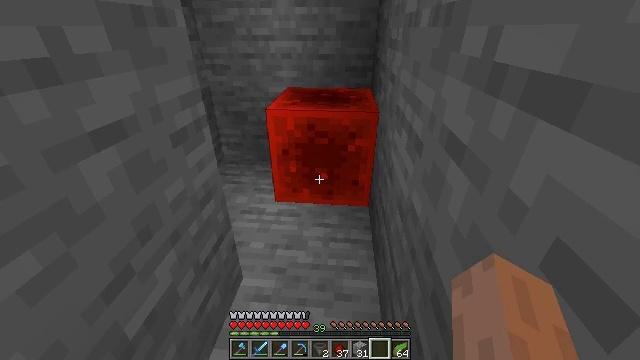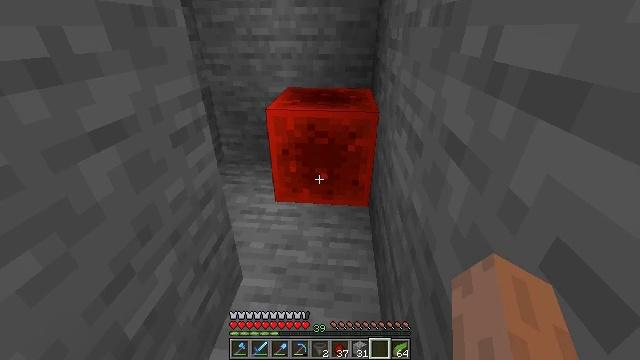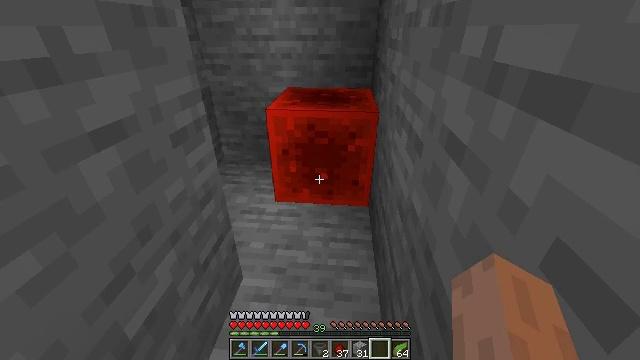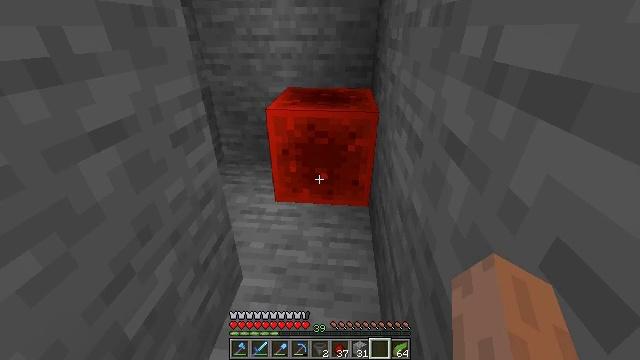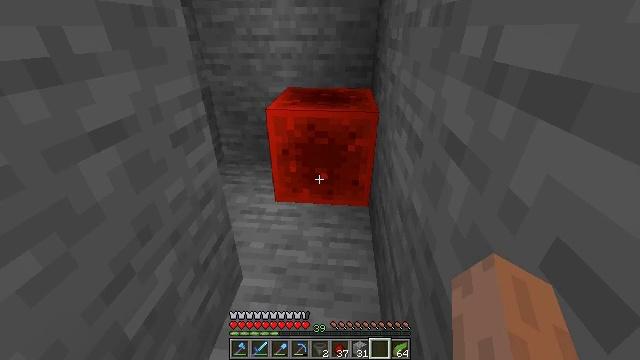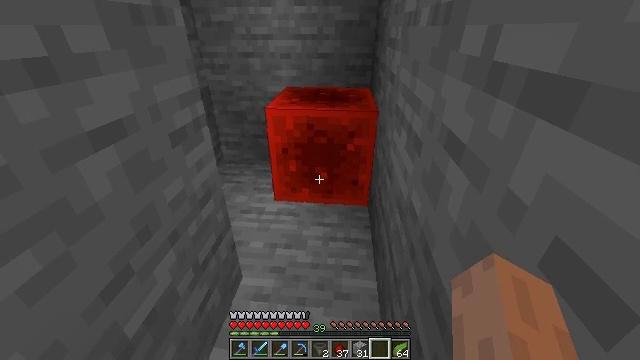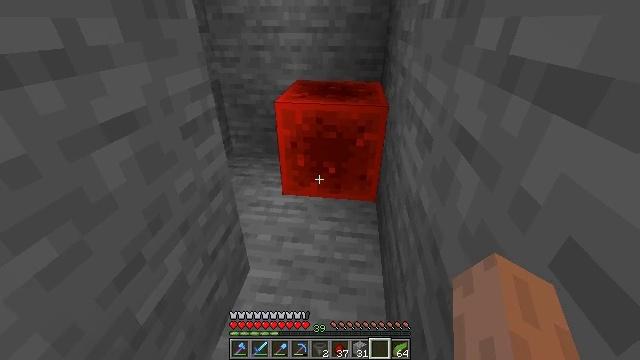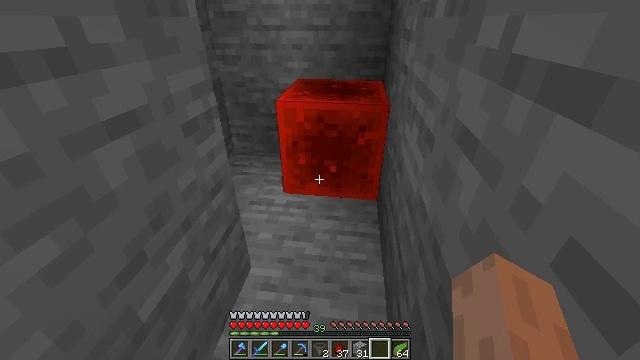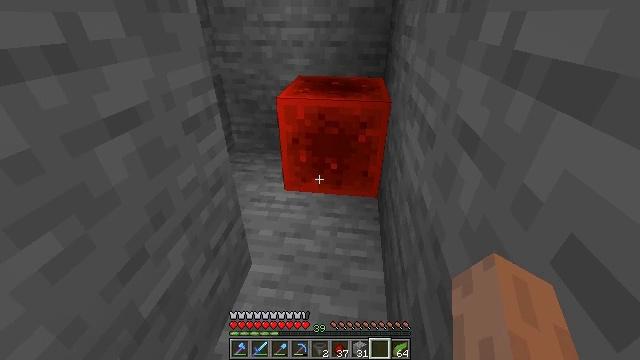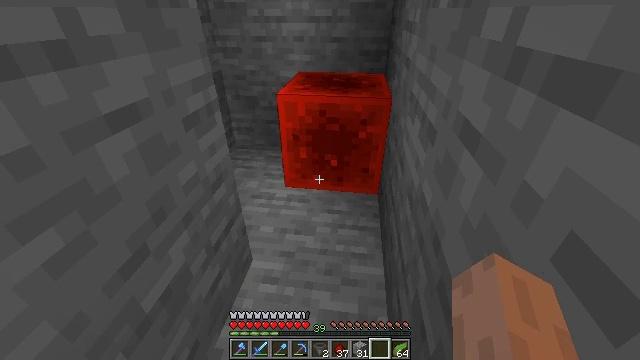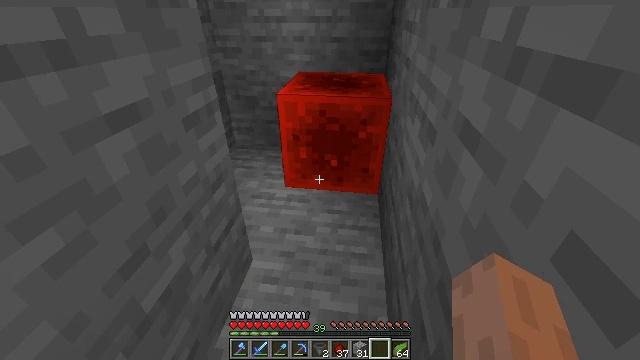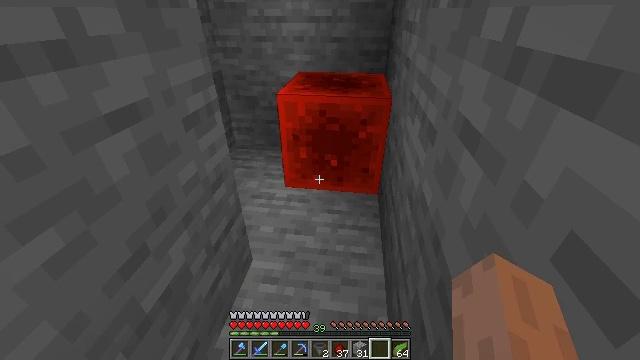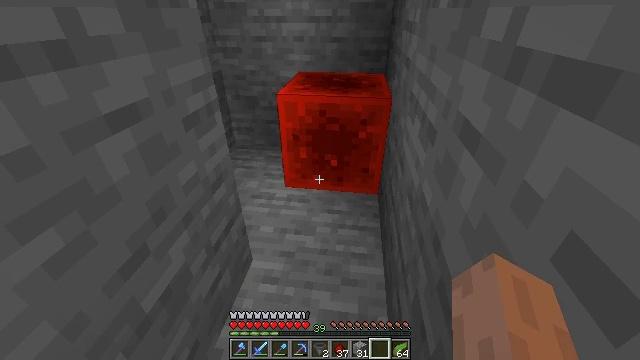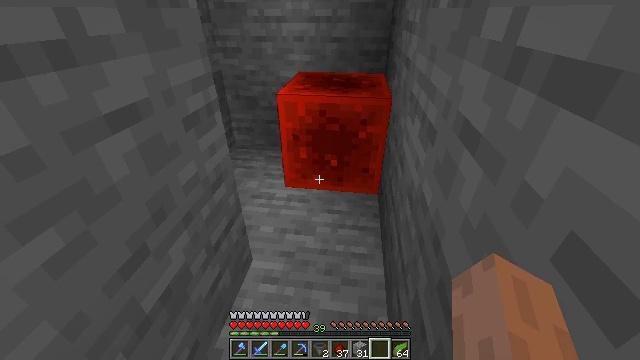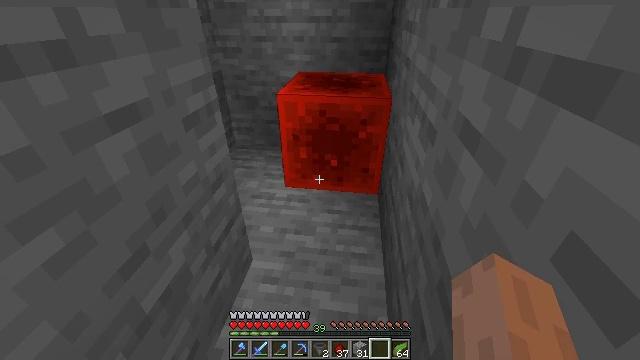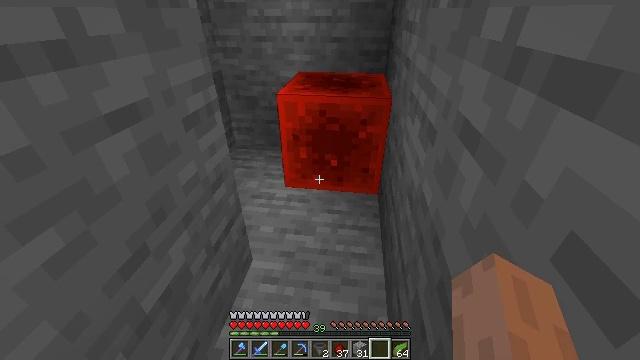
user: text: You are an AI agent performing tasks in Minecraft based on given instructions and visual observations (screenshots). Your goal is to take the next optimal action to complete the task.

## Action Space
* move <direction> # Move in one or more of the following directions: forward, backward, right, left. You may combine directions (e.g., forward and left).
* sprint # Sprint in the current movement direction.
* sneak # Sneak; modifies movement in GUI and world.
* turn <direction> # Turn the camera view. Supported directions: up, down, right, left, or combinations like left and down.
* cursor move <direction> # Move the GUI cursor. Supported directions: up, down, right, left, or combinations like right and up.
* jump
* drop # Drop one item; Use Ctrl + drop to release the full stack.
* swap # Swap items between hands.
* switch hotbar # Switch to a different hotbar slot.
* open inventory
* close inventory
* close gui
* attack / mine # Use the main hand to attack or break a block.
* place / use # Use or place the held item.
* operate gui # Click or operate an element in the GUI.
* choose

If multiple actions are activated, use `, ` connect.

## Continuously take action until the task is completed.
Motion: motion action
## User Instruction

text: Dig up the redstone block for redstone components.
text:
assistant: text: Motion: no_op
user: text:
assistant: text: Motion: no_op
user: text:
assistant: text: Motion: no_op
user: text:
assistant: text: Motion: no_op
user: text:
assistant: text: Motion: no_op
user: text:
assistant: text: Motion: turn left and down
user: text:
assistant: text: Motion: no_op
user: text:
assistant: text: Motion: no_op
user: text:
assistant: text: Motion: no_op
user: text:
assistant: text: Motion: no_op
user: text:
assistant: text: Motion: no_op
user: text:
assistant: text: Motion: no_op
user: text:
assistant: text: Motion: no_op
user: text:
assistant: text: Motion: no_op
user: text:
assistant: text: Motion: no_op
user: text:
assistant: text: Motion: no_op
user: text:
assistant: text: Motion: no_op
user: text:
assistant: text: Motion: no_op
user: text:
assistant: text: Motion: no_op
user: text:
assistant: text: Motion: no_op
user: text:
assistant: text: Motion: no_op
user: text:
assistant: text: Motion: no_op
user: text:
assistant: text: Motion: no_op
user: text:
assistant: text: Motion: no_op
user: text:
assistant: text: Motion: no_op
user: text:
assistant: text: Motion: no_op
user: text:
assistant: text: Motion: no_op
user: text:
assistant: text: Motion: no_op
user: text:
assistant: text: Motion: no_op
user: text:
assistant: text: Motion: no_op